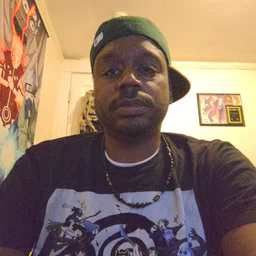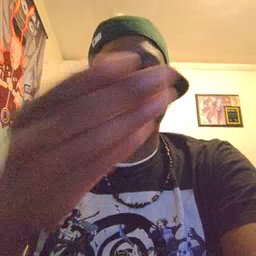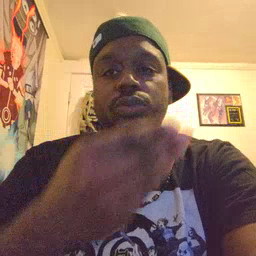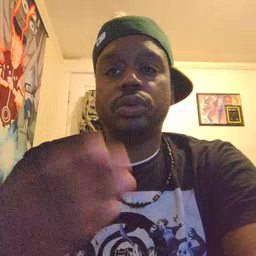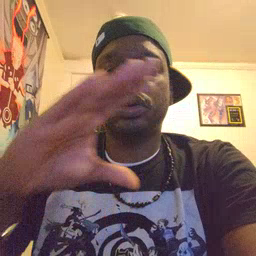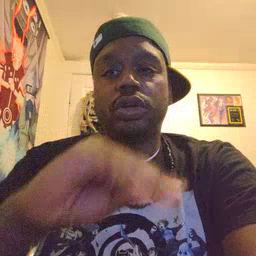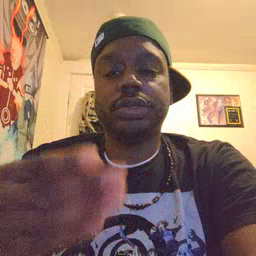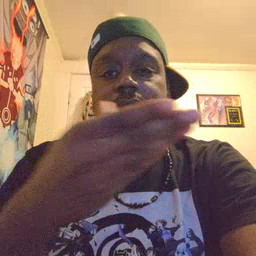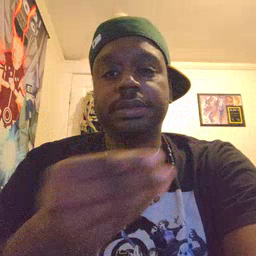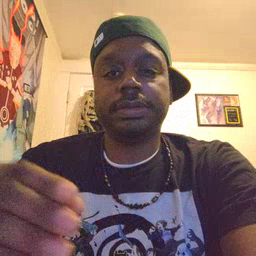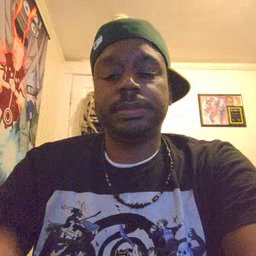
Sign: story